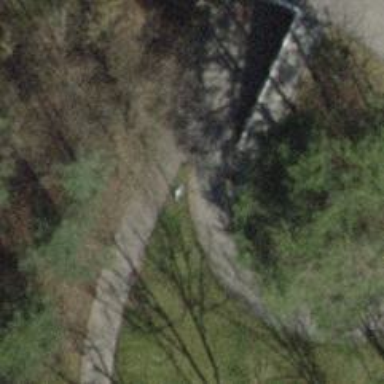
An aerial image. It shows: Road with steps.